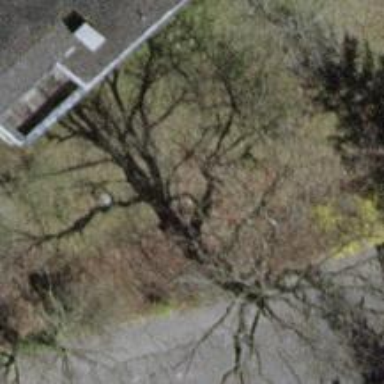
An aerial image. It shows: Single tag "natural: tree."